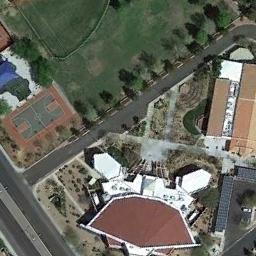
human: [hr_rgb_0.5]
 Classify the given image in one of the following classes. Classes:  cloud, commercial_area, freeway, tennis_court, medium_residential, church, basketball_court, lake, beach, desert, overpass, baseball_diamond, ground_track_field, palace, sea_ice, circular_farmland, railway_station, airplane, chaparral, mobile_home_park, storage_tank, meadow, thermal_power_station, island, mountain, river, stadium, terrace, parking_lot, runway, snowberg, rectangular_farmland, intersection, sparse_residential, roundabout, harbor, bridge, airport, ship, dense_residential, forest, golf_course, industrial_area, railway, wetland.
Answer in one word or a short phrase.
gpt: basketball_court